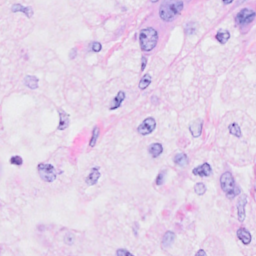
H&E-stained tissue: Breast